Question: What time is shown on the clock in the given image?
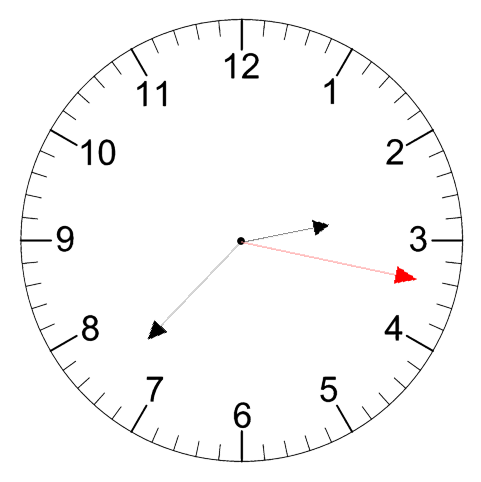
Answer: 02:37:17